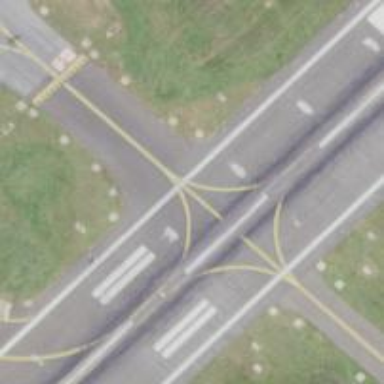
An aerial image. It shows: View of taxiway at the airport.